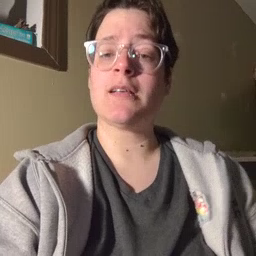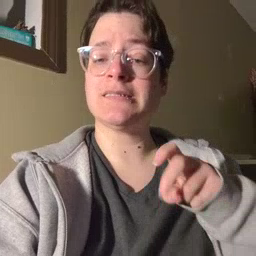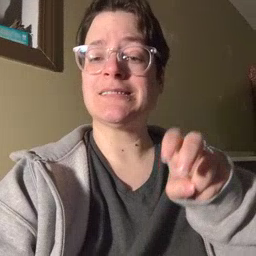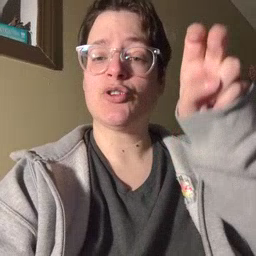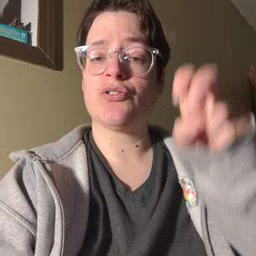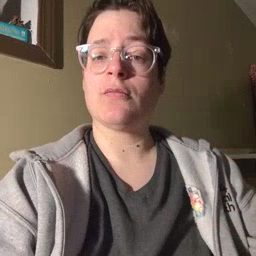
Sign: stairs